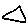
Label: triangle